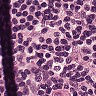
Metastatic tissue present: no